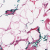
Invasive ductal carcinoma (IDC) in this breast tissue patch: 0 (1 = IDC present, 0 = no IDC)